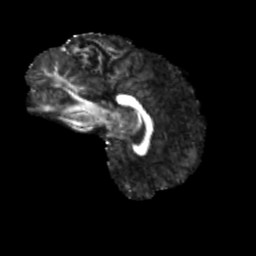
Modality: FA
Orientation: sagittal
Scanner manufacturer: siemens
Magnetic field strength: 3 T
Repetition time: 4 s
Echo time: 0.0594 s